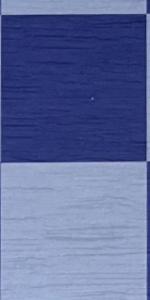
Label: Empty